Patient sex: M
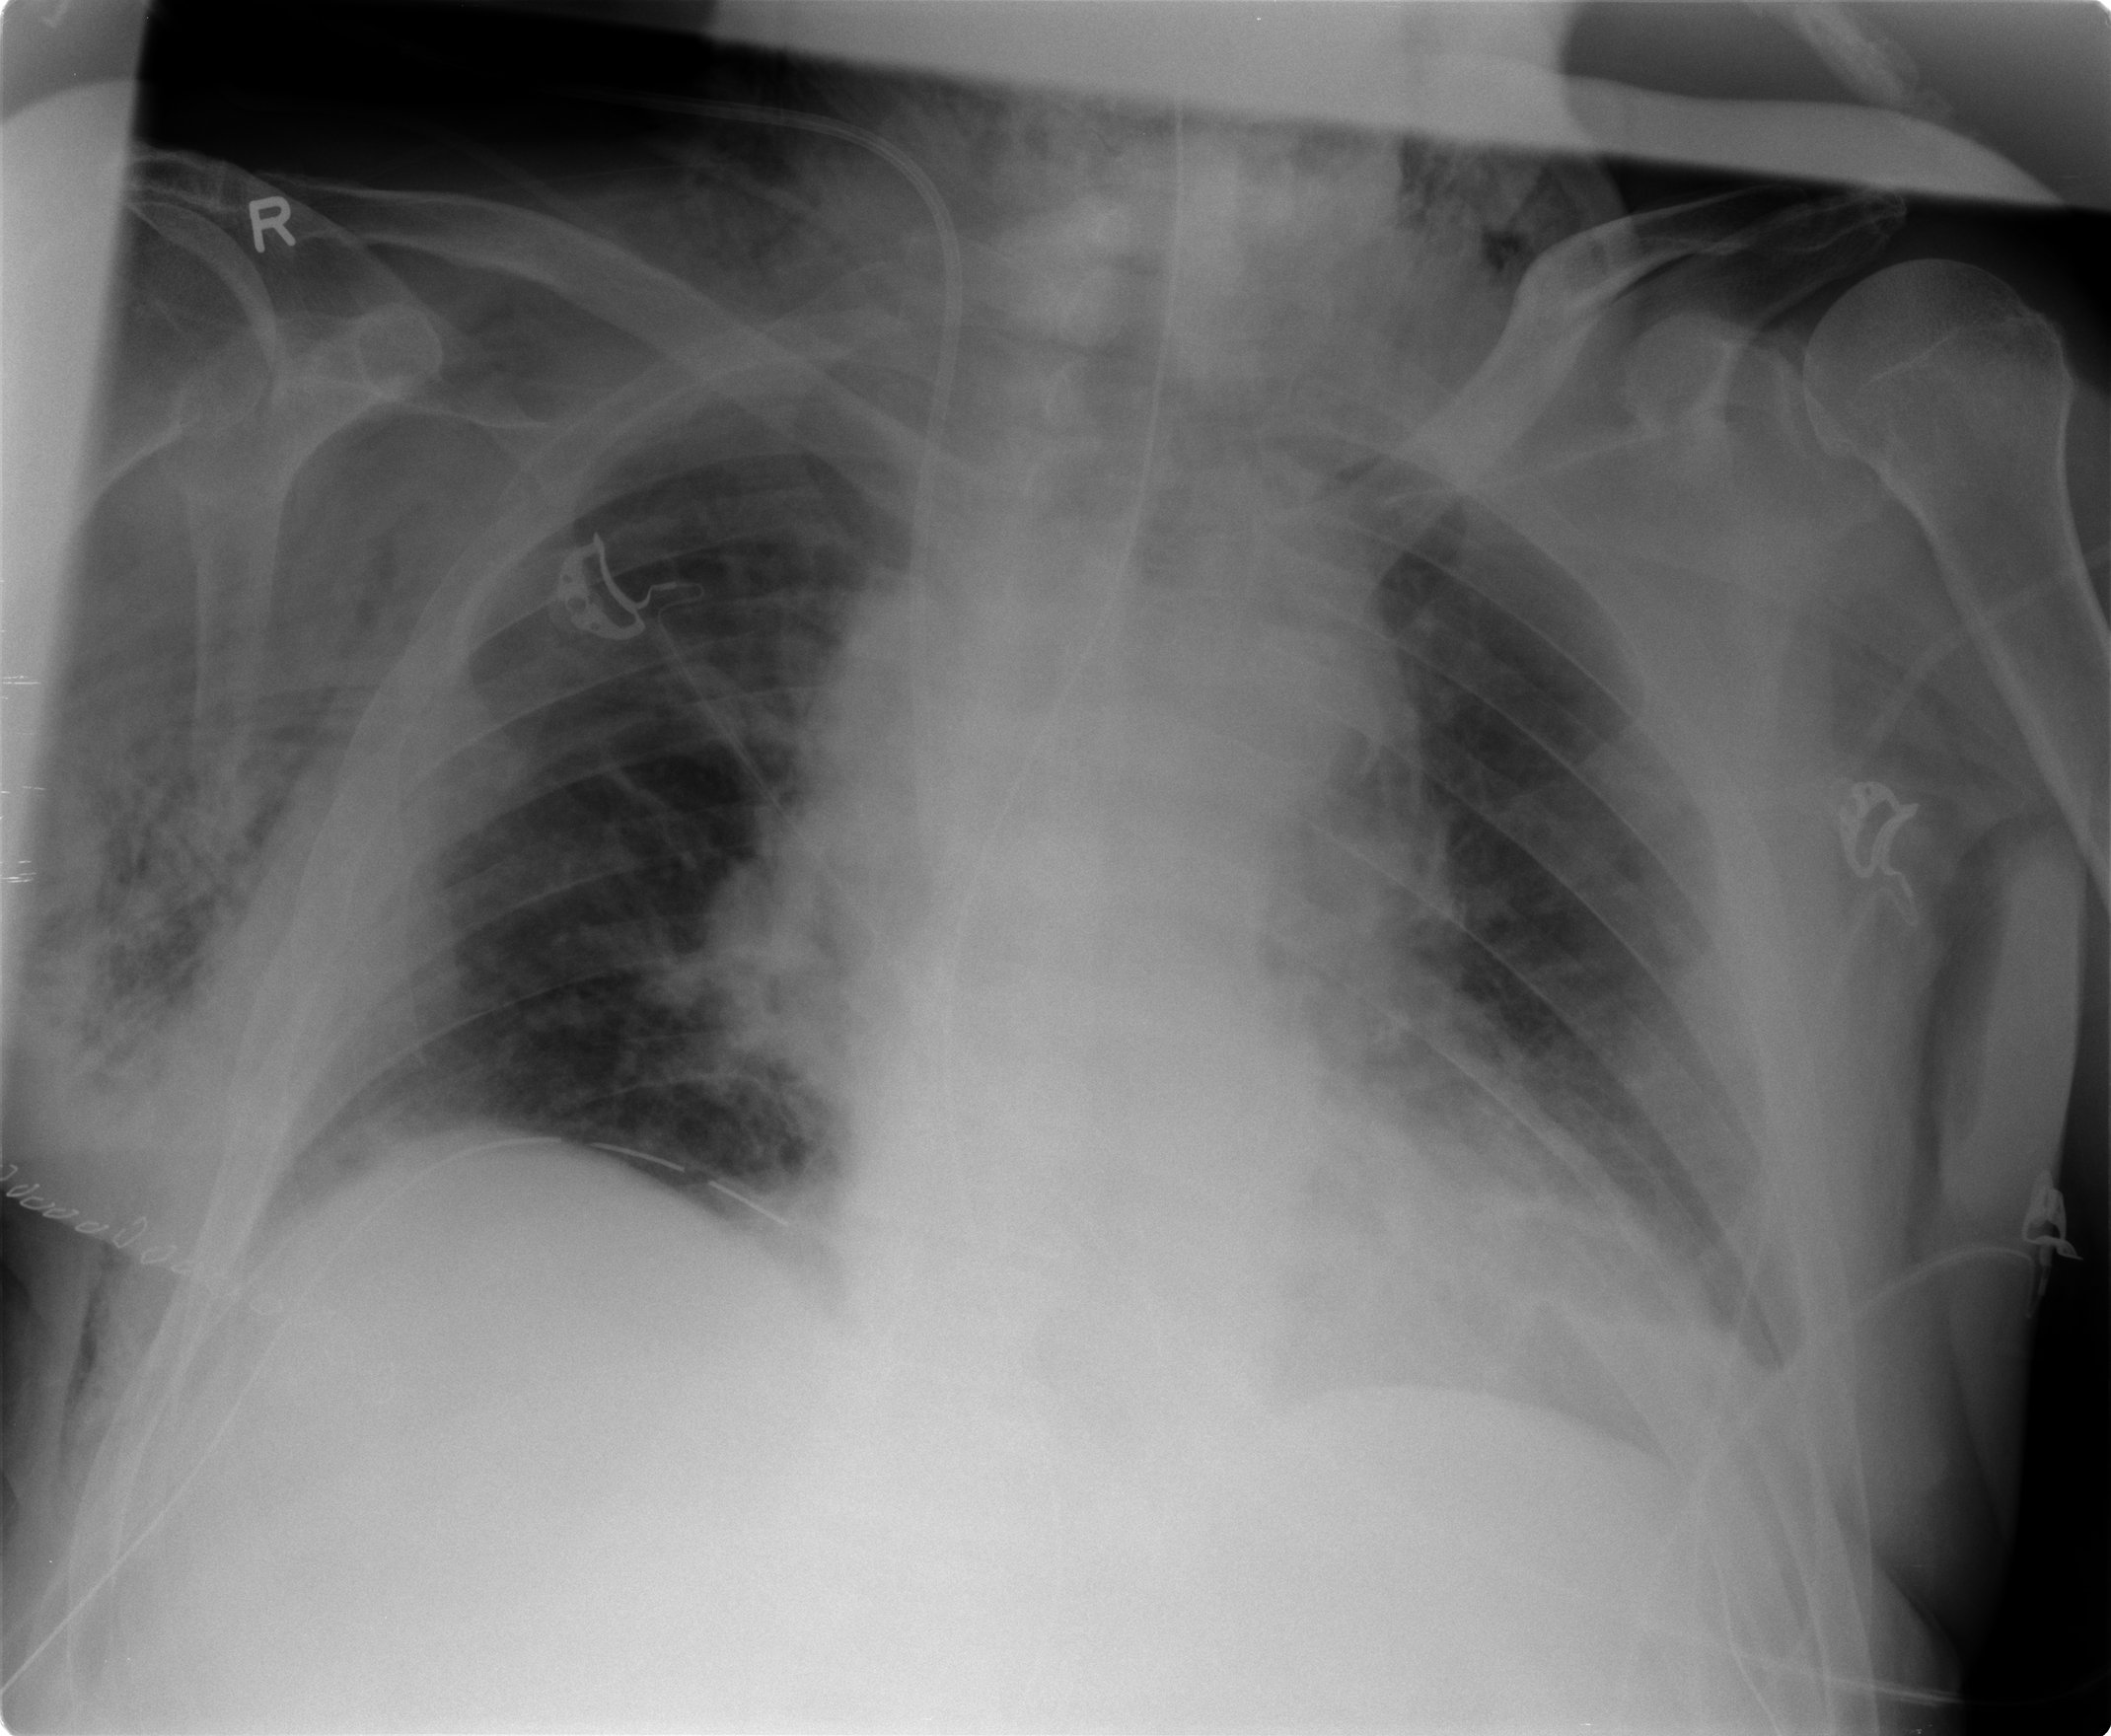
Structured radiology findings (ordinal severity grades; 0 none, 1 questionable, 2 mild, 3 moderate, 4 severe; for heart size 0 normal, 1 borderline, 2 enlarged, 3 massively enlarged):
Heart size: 1
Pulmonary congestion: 2
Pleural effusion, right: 0
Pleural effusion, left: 2
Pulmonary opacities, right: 1
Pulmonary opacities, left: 1
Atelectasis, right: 1
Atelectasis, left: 2